Question: I'm developing a Firefox extension that involves dictionaries in various languages and dialects. I want to display a dialog to the user to select spell checking dictionaries for the available languages.
It will be tedious for the user to select from values like en-US, ar-EG, en-GB, etc., so, I want to display the localized language names like what Firefox does in this screenshot

This is the dictionary selection menu on my Arabic Firefox displaying the names of the two languages en-US and ar.
How to do such thing?
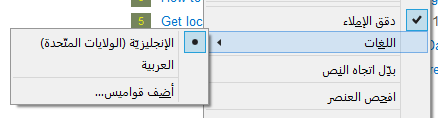
Answer: Here is what I did to find and use these strings:
1- I downloaded the <URL> and extracted it.
2- I searched the source files for the name "New Zealand". This unique country name should exist only in the file I'm looking for. Rather than using general terms like English, United States, Arabic, etc.
3- The search led me to two interesting files: regionNames.properties and languageNames.properties. The first has the names of all countries and the other has the names of all languages. Firefox should be using the two sets of strings to display dictionary names.
4- I found that the two files can be fetched from the URLs chrome://global/locale/languageNames.properties and chrome://global/locale/regionNames.properties, so, I used the <URL> objects to load and use the resources.
Here's a code sample:
- On the top of my main.js file:'''
const {Cc, Ci, Cu} = require("chrome"),
stringBundles = Cc["@mozilla.org/intl/stringbundle;1"].getService(Ci.nsIStringBundleService);
'''
- Then I have this piece of code in another method:'''
let languagesNamesBundle = stringBundles.createBundle("chrome://global/locale/languageNames.properties"),
countriesNames = stringBundles.createBundle("chrome://global/locale/regionNames.properties");
console.log(languagesNamesBundle.GetStringFromName("ar")); // l`rby@ Arabic
console.log(languagesNamesBundle.GetStringFromName("af")); // l'frykny@ Afrikaans
console.log(countriesNames.GetStringFromName("fj")); // fyjy Fiji
console.log(countriesNames.GetStringFromName("cr")); // kwst ryk Costa Rica
'''
And this is what I wanted. Now I can compose dictionary names from languages and countries names.
I'll update the answer to add the path of the project repository after I publish the final result.